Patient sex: M
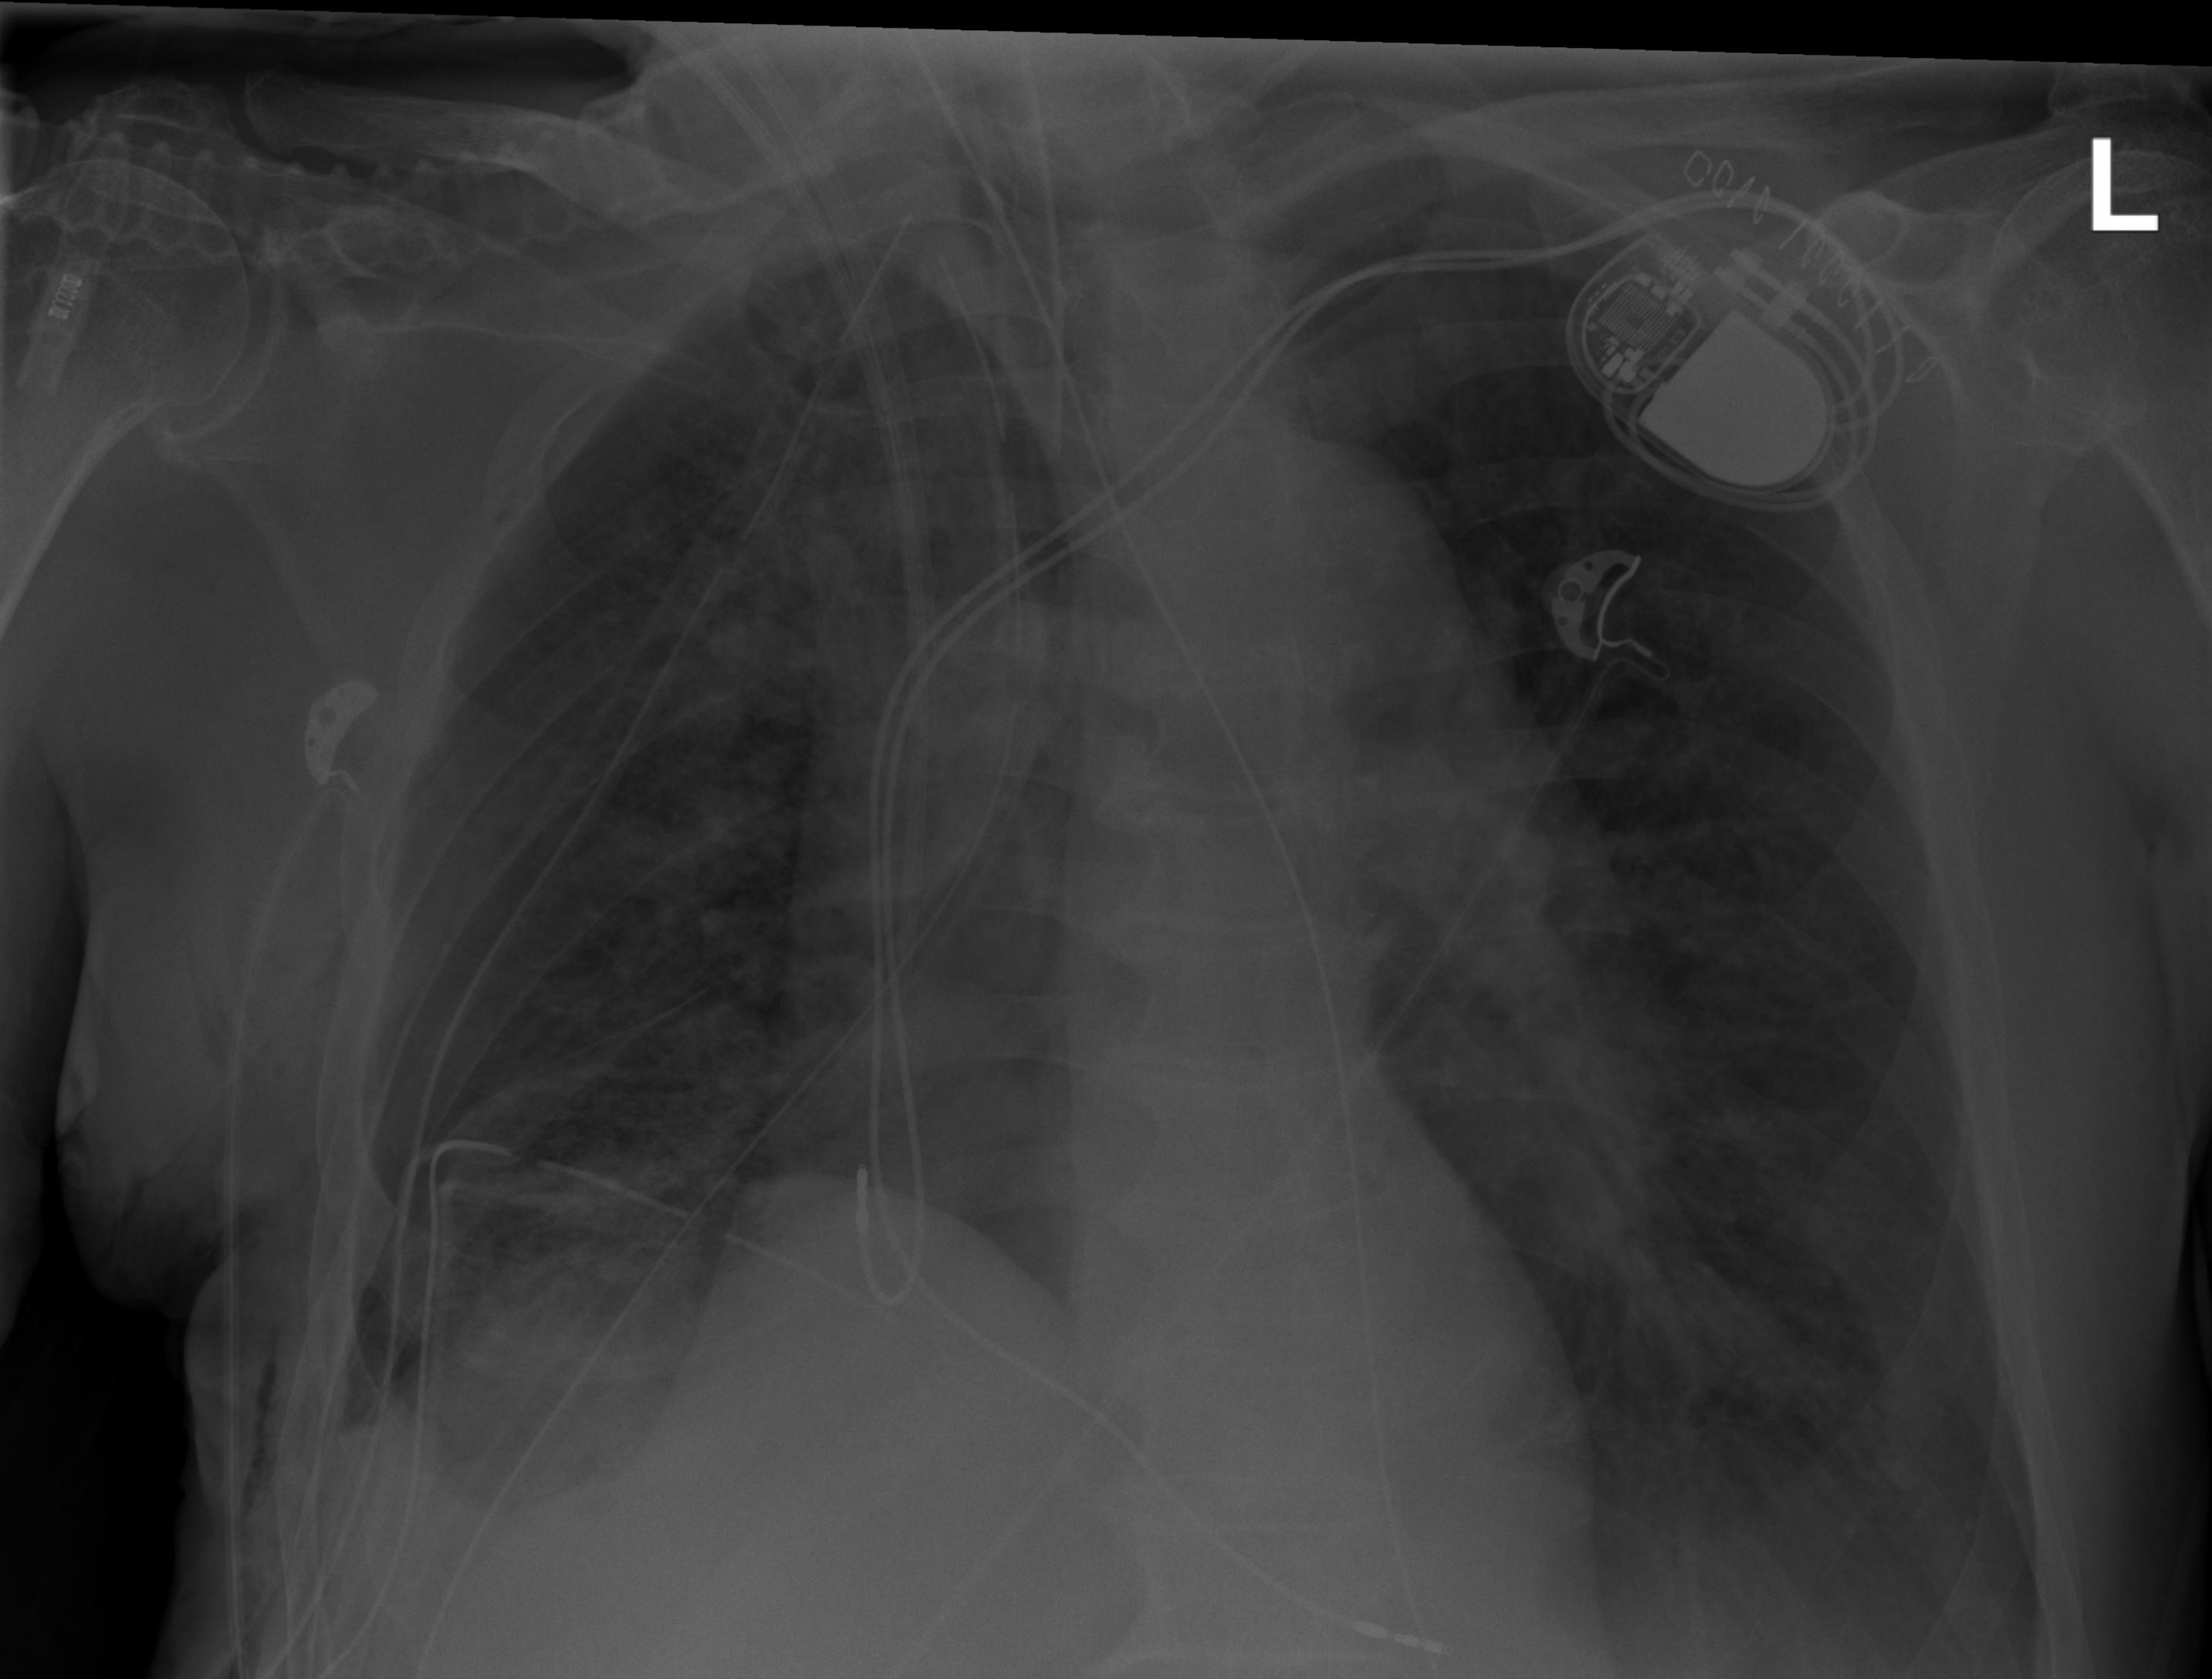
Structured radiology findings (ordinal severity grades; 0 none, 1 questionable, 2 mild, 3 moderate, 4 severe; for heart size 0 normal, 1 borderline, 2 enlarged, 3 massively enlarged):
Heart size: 0
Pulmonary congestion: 0
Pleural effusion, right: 2
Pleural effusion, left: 0
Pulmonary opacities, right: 1
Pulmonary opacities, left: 2
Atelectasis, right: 2
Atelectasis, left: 0